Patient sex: F
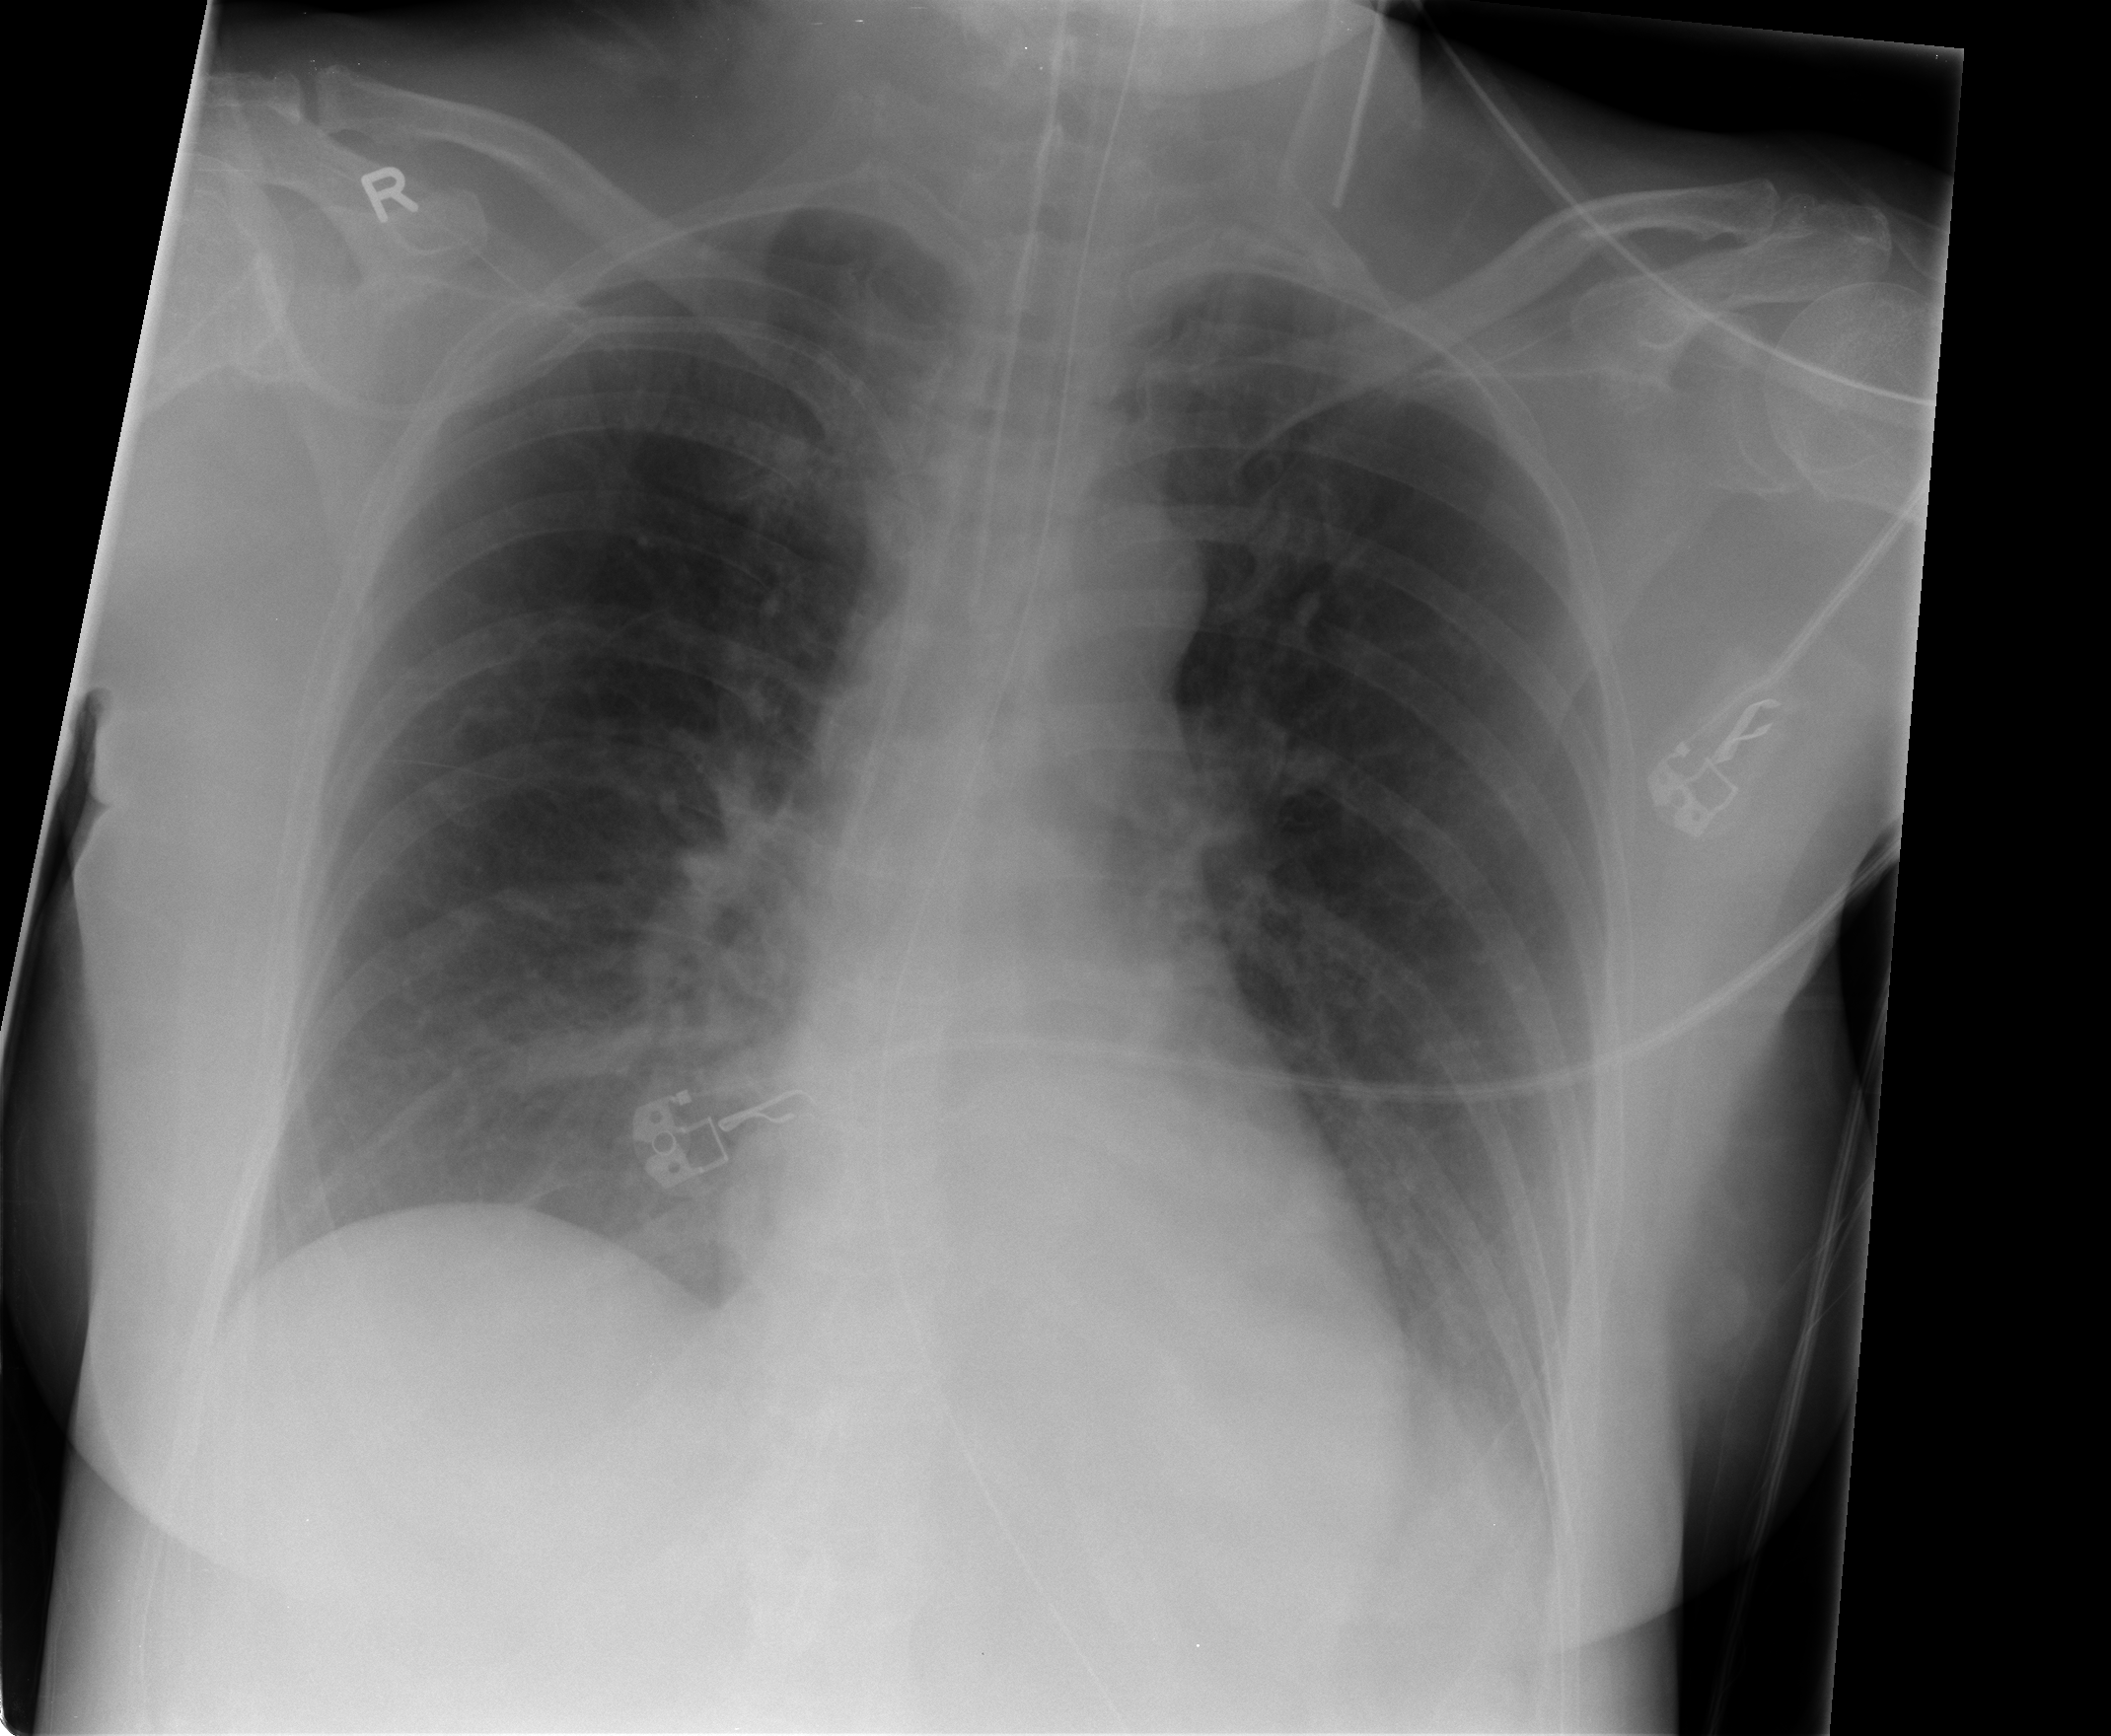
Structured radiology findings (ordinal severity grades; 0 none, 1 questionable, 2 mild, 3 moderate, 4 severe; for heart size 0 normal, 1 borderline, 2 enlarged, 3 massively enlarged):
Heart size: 0
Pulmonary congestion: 0
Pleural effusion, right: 0
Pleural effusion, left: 1
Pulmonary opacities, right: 0
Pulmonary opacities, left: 0
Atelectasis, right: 2
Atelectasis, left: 2